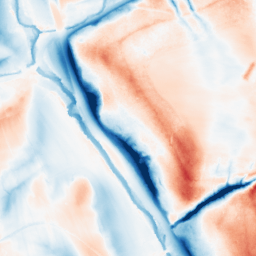
Category: classical
Decomposition family: gaussian_anisotropic
Decomposition parameters: sigma_x: 20
sigma_y: 5
Upsampling method: regularized
Upsampling parameters: scale: 2
lambda_reg: 0.001
Upsampling scale: 2